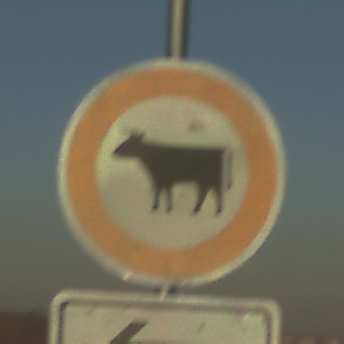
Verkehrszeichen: VerbotViehtrieb
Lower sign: RichtungsangabeDurchPfeile2
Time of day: SunriseSunset
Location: Outdoor (Nature)
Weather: Clear
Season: NotSpecified
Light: Natural